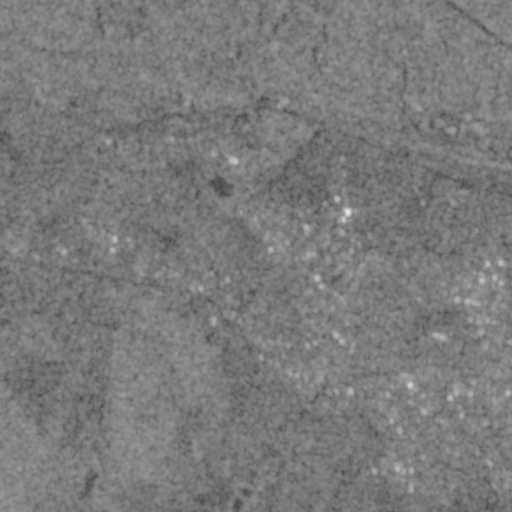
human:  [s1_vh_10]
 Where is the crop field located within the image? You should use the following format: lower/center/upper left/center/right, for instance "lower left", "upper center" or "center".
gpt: The crop field is located in the lower right of the image.
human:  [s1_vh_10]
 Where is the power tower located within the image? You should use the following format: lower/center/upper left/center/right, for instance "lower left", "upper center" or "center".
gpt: The power tower is located in the upper right of the image.
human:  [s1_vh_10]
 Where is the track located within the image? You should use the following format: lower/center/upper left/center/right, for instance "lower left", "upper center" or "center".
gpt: The track is located in the center right of the image.
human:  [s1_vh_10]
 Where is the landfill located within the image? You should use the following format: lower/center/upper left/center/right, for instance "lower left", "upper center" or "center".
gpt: There is no landfill in the image.

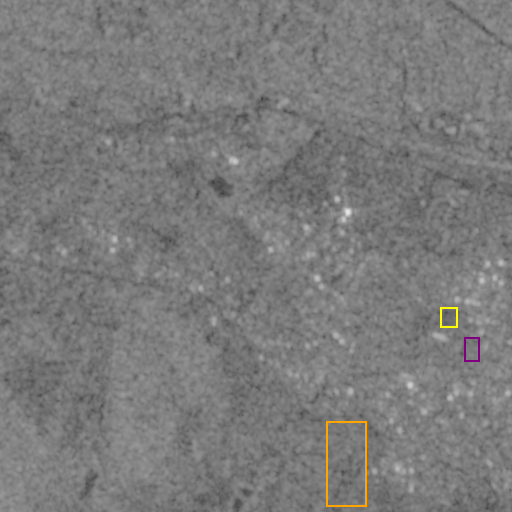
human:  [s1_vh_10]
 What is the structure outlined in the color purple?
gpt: The structure outlined in purple is a crop field.
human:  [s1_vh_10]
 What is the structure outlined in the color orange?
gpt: The structure outlined in orange is a park.
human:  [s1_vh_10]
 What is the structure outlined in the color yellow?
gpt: The structure outlined in yellow is a track.
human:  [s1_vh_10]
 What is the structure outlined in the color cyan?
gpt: There is no cyan outline.